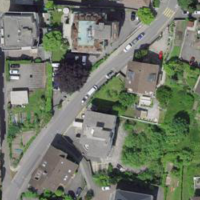
EUNIS habitat code: 54
Species observed at this site:
Trifolium pratense
Chelidonium majus
Asplenium trichomanes
Cymbalaria muralis